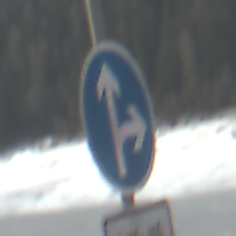
Verkehrszeichen: VorgeschriebeneFahrtrichtungGeradeausOderRechts
Zusatzzeichen unten: BesondereFahrzeugeUndTransportgueter8
Umgebung: Outdoor, Nature
Tageszeit: Midday
Wetter: PartlyCloudy
Licht: Natural
Jahreszeit: NotSpecified
Kontrast: HighContrast